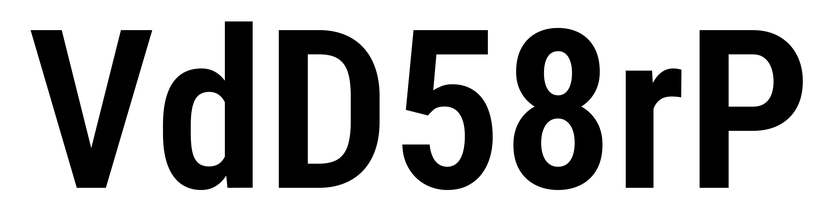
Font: Roboto_Condensed_SemiBold